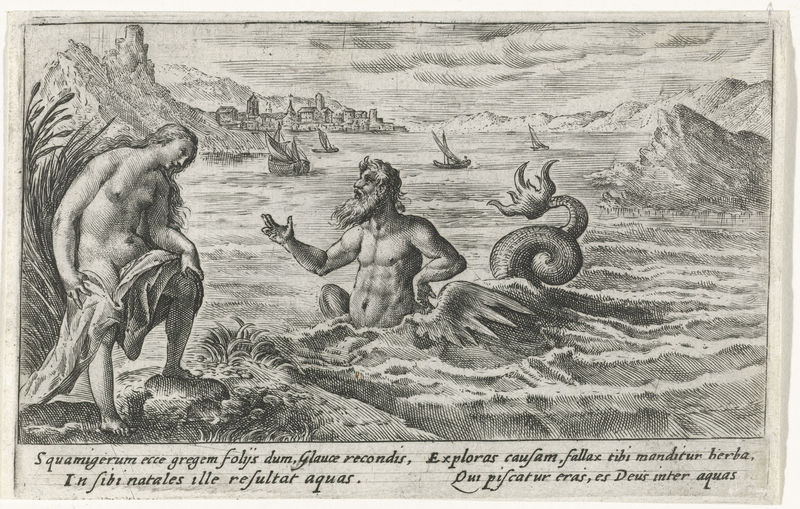
Titel: Glaucus en Scylla
Künstler: Crispijn van de (I) Passe
Standort: Amsterdam
Institution: Rijksmuseum
Schlagwörter: berg, felsen, gott, himmel, mann, meer, nackt, wasser, wolken, baden, mädchen, see, stadt, ufer, brust, busen, frau, haar, gespräch, bart, stehen, schilf, haare, boot, boote, turm, brüste, küste, schiff, schiffe, schrift, segel, segelschiffe, strand, welle, wellen, liebe, berge, fels, dorf, hafen, sturm, nabel, bauch, halbnackt, segelboote, klippe, bad, antike, burg, nack, blondine, jungfrau, mythologie, verführung, zeus, griechisch, sage, nackte frau, unterwasser, lindwurm, fischschwanz, neptun, wassermann, poseidon, triton, meermann, untersee, flusse, meerman